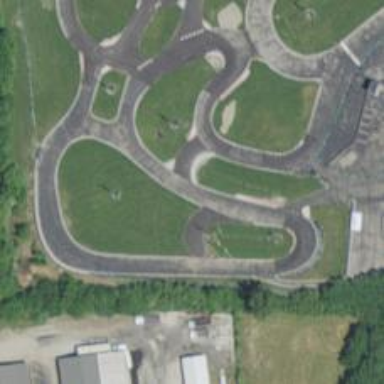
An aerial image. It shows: Karting raceway road for racing enthusiasts.